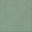
Piece: xx